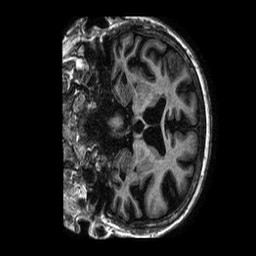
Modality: T1w
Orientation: coronal
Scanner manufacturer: philips
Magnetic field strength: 1.5 T
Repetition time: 0.00821 s
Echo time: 0.003774 s